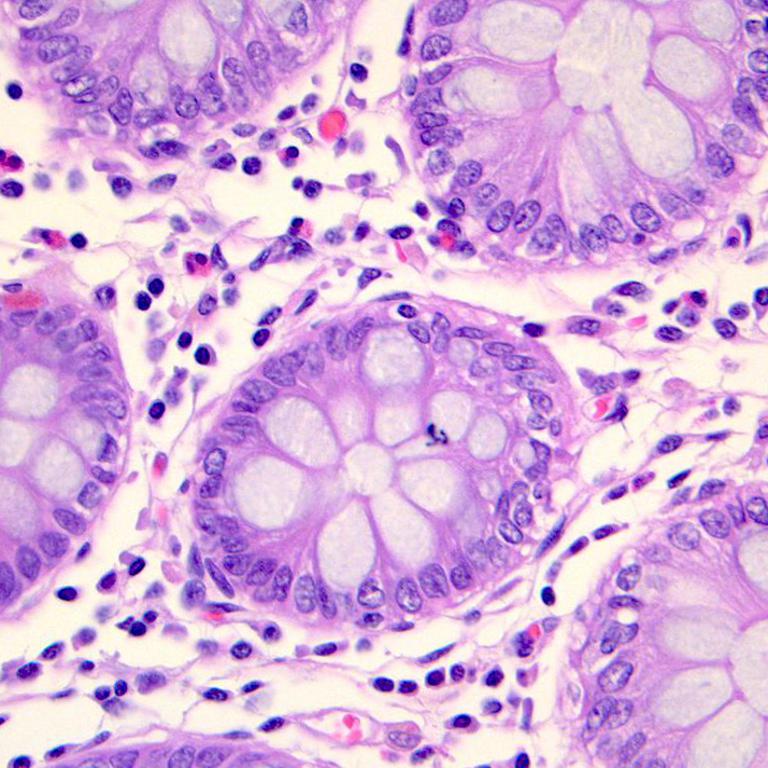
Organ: colon
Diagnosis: benign